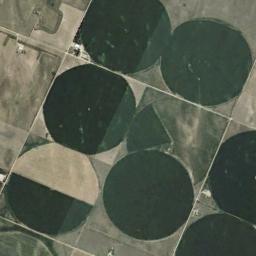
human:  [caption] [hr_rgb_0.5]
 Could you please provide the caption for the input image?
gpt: There is no circular field in the lower right corner .

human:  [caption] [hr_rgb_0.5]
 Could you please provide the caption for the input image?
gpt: There are some green circle farmland in the bare land .

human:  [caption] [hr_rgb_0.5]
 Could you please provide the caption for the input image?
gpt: Several dark green circular farmlands and a fan-shaped farmlands are neatly arranged on the wasteland .

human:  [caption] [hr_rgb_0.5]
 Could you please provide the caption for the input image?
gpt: A few circular yellow and green circular fields .

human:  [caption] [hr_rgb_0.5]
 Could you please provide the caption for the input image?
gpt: There are several cultivated circular farmlands of the same size .